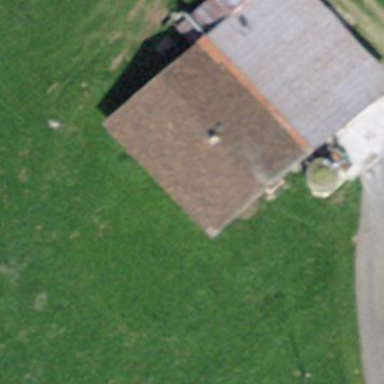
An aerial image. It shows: Farm building.